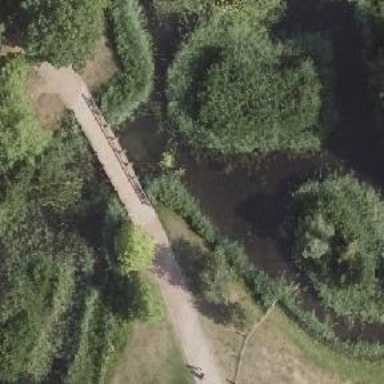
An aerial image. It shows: Footway bridge.